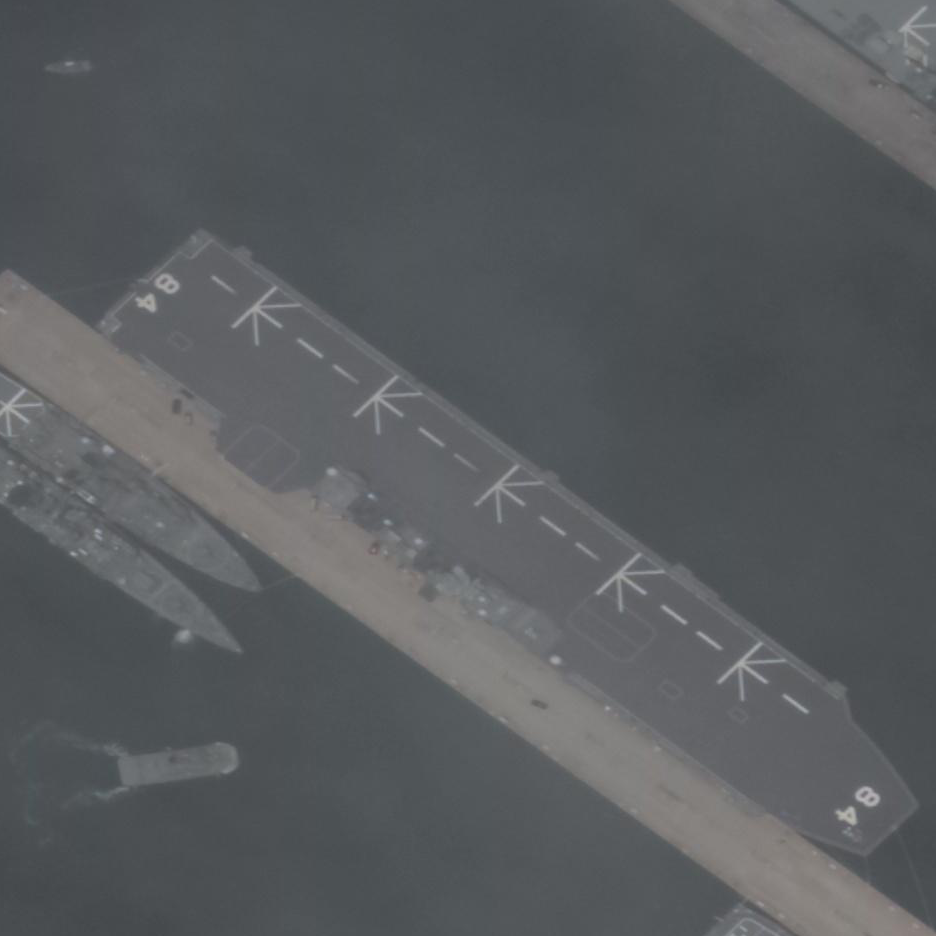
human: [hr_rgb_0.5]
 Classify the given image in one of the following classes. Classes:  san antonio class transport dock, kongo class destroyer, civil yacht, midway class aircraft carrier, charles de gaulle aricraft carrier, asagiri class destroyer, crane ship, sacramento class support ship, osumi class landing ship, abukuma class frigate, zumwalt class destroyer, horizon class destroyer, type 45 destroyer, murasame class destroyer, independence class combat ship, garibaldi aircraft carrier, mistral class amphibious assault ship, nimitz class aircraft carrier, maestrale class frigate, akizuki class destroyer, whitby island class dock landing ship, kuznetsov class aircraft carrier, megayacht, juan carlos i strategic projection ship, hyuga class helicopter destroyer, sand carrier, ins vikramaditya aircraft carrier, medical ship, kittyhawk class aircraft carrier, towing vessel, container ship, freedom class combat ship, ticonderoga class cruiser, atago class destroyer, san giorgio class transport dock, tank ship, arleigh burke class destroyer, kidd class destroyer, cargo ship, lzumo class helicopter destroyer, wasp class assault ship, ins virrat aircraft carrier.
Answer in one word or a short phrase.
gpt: Lzumo class helicopter destroyer